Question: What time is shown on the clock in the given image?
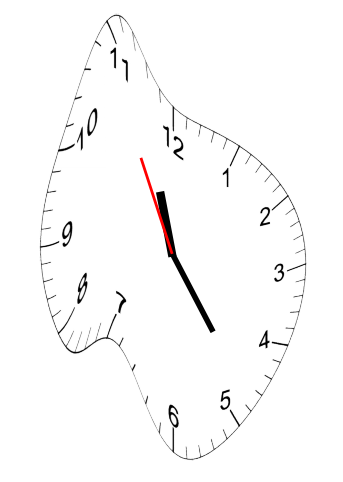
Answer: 11:23:55